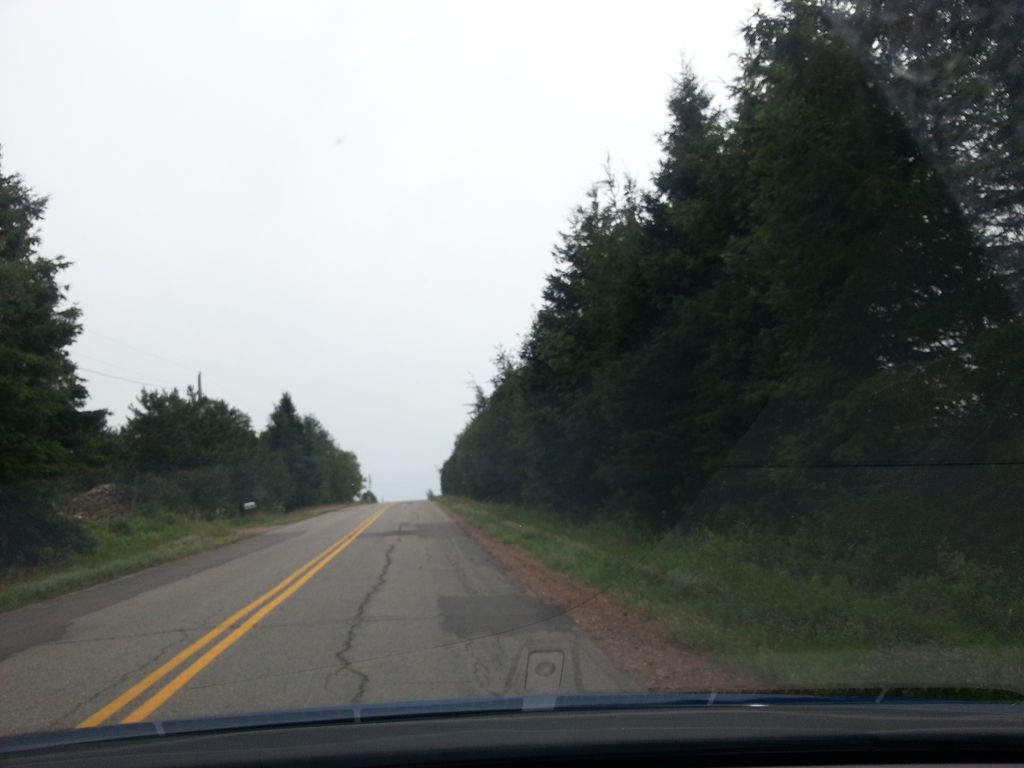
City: charlottetown